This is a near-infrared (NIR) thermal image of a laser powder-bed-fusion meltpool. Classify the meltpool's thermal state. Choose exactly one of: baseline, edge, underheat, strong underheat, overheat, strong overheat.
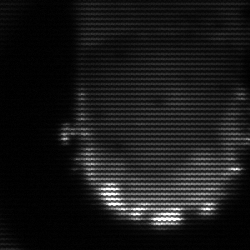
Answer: baseline